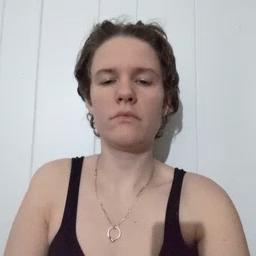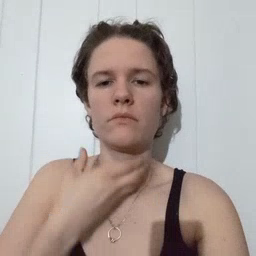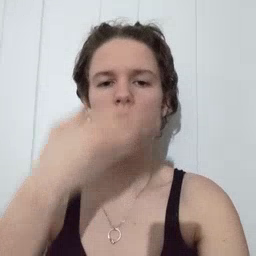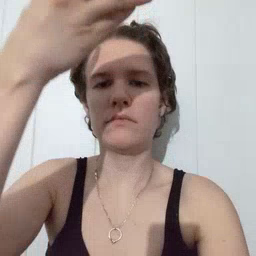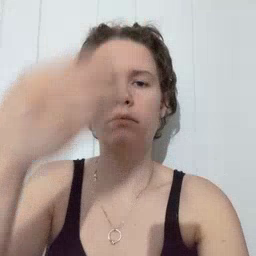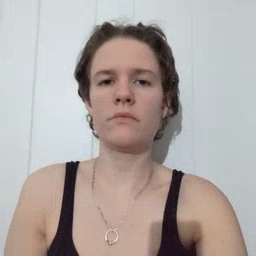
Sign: giraffe